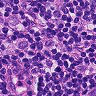
Metastatic tissue present: yes